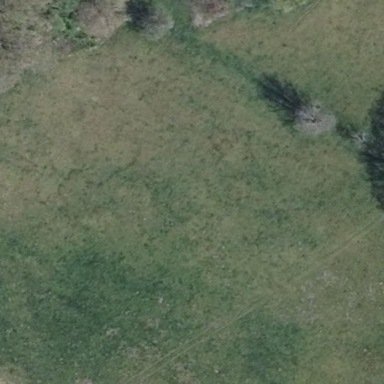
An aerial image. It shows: Beautiful meadow.